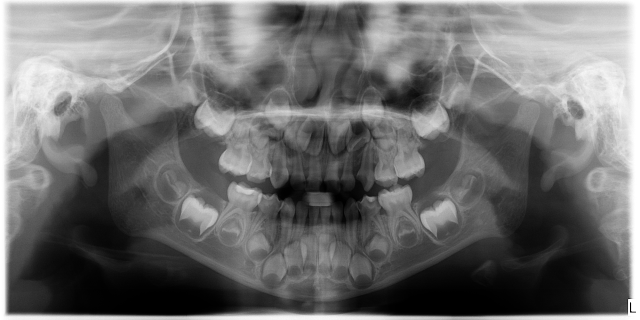
child